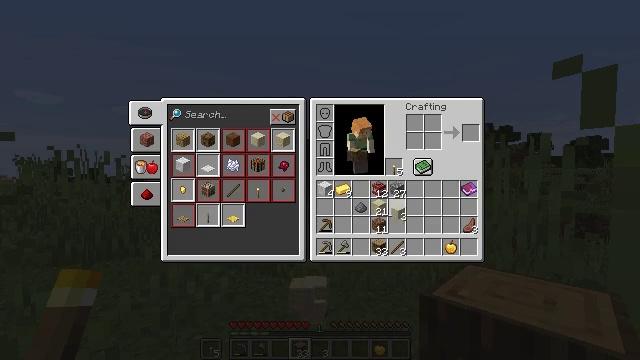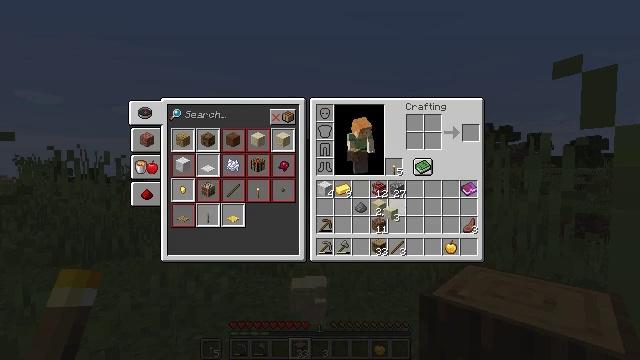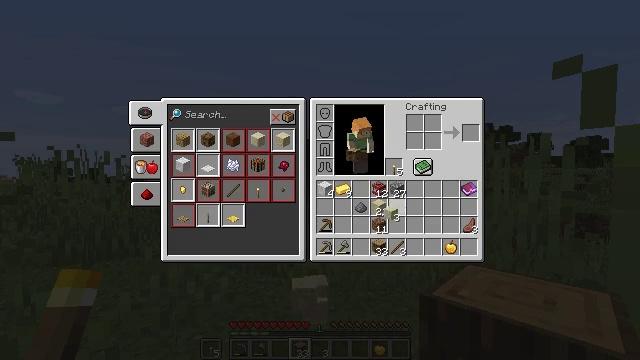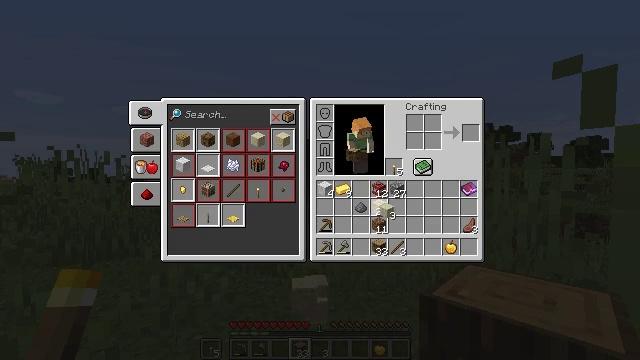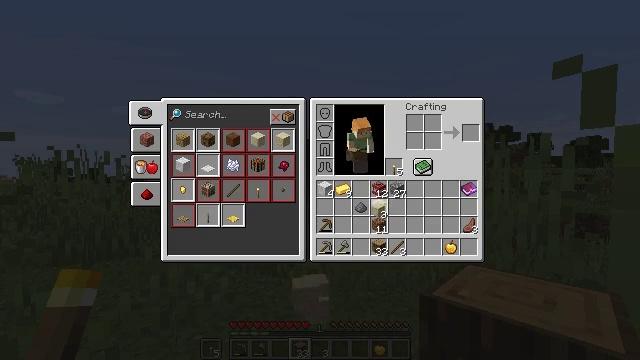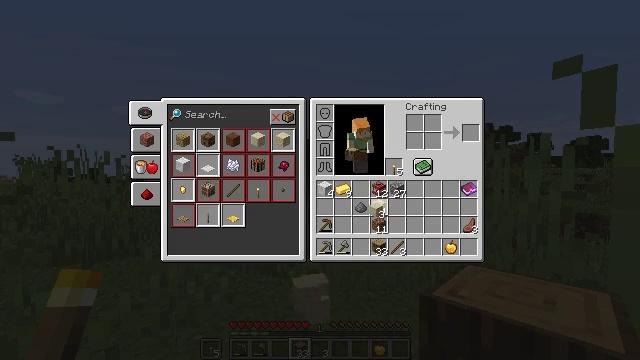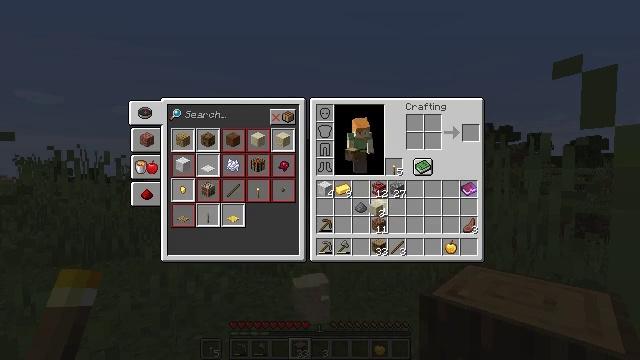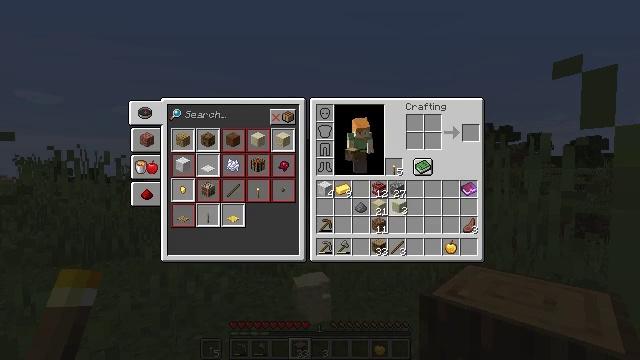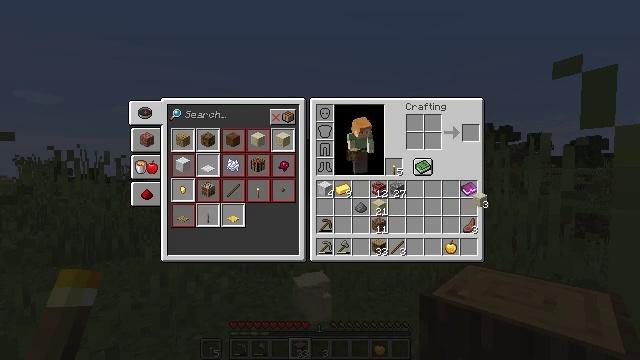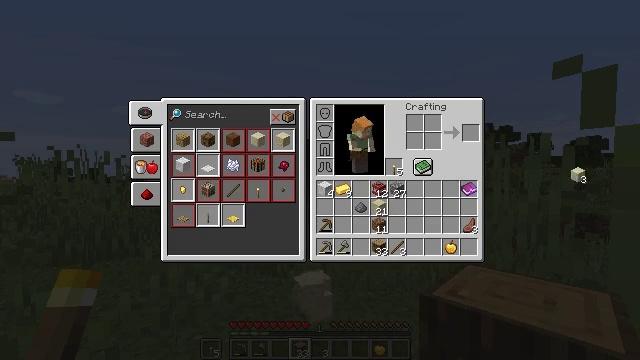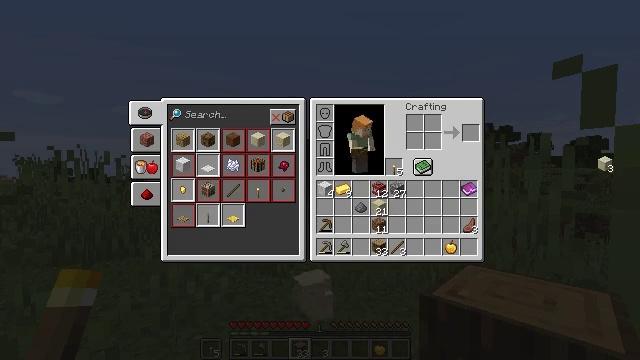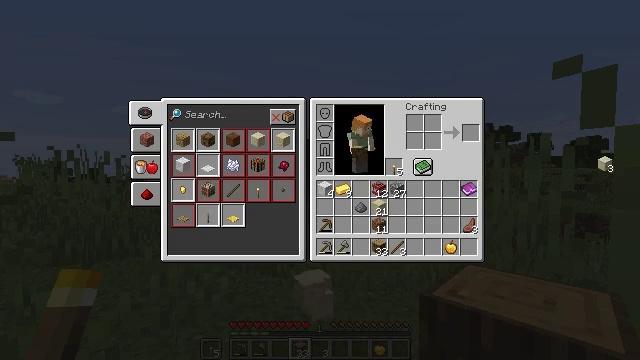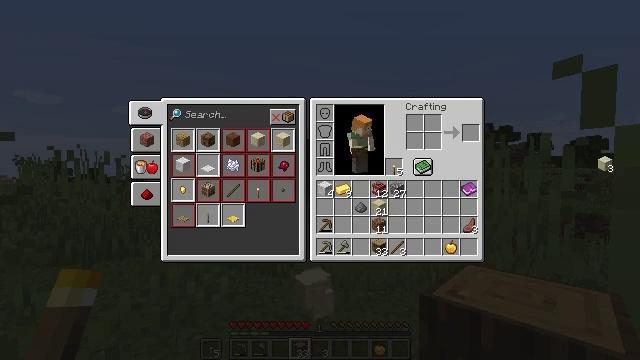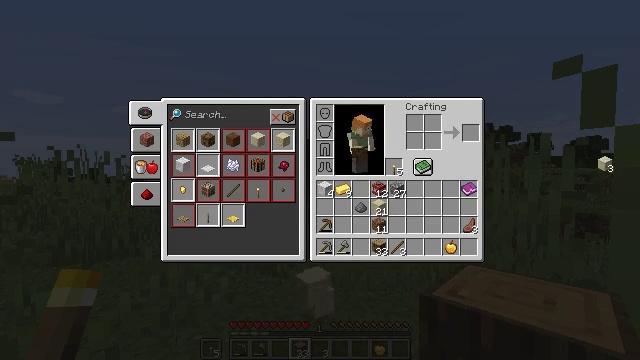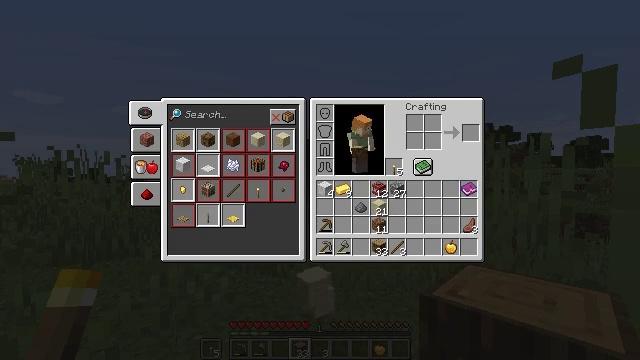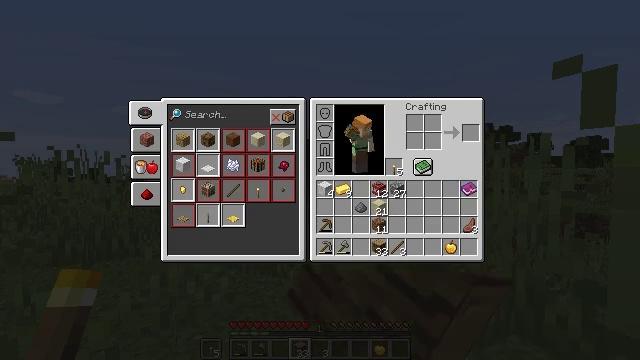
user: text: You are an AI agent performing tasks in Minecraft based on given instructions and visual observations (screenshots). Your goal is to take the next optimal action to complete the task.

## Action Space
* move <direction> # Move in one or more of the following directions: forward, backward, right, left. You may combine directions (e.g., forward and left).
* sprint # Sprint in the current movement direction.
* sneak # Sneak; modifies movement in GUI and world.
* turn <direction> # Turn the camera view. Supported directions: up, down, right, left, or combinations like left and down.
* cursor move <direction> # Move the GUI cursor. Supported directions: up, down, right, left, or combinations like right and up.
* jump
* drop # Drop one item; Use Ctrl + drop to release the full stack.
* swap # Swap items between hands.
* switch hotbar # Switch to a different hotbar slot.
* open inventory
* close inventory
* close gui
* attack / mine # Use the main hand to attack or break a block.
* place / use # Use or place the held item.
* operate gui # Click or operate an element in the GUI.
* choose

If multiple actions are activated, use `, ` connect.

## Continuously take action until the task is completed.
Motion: motion action
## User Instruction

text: Remove a cut sandstone from the inventory.
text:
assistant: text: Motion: cursor move left
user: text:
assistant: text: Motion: no_op
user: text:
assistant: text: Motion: no_op
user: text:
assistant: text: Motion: cursor move left
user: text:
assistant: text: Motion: no_op
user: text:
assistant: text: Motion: no_op
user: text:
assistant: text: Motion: cursor move right
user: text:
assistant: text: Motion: cursor move right
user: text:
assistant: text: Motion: cursor move right and up
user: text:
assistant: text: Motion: cursor move right and up
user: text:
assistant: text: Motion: no_op
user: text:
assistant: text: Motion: operate gui
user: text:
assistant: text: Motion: operate gui
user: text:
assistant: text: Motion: cursor move left
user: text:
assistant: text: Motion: cursor move left and down
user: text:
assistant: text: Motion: cursor move left and down
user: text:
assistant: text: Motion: cursor move left
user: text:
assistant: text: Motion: cursor move left
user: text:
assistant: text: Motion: no_op